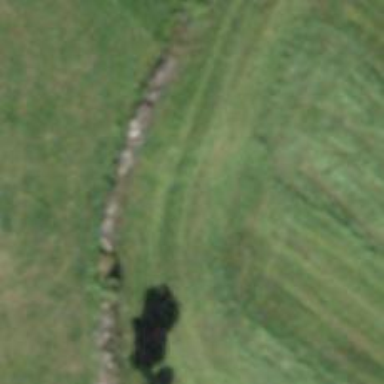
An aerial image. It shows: Wall made of dry stone.